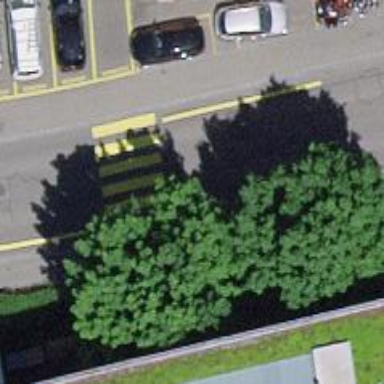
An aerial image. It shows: Zebra crossing on the road.